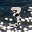
Label: 3